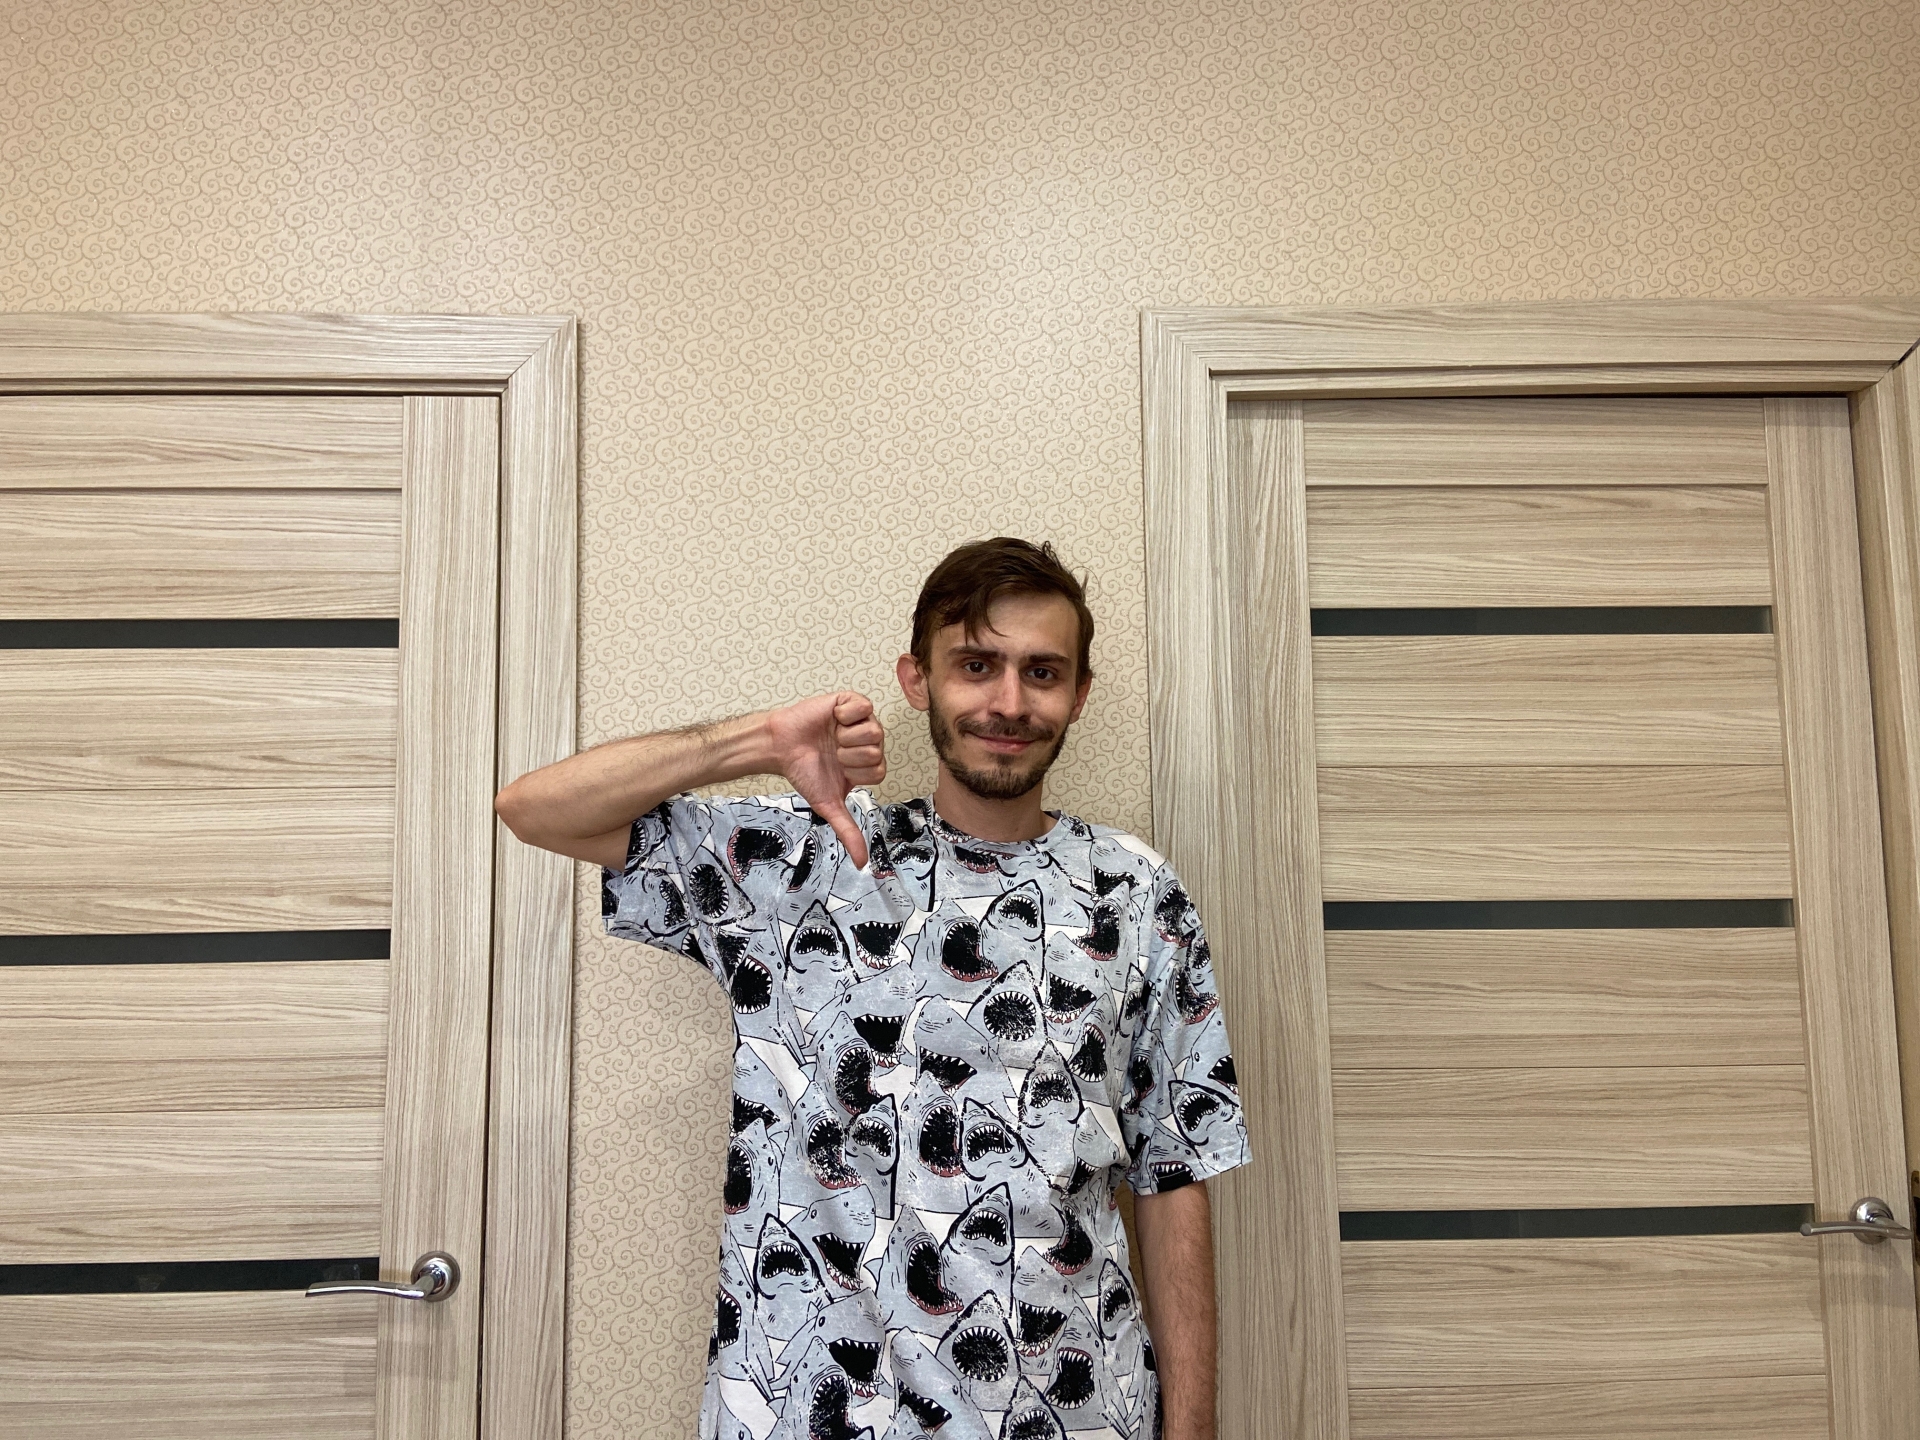
Label: clear